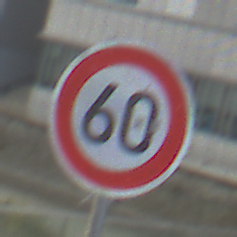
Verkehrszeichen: Geschwindigkeit60
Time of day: SunriseSunset
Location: Outdoor (Urban)
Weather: PartlyCloudy
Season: NotSpecified
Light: Natural